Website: home-depot
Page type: delivery-shipping
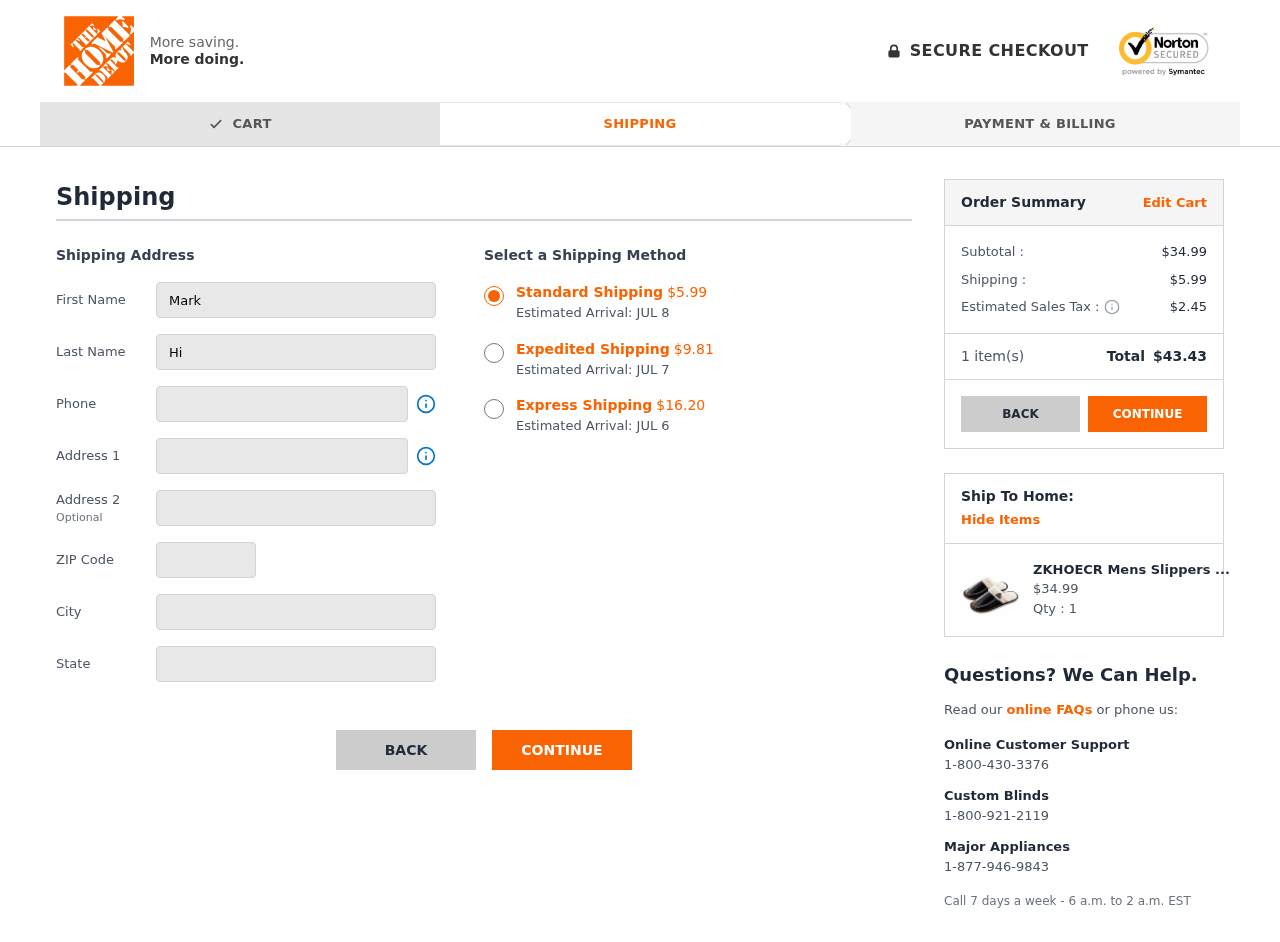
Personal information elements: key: PII_CITY
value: East Madisonstad
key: PII_FIRSTNAME
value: Mark
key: PII_LASTNAME
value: Hicks
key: PII_PHONE
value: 6234957854
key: PII_POSTCODE
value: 40194
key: PII_STATE
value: Arkansas
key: PII_STREET
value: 07727 Burgess Oval
Product elements: key: PRODUCT1_NAME
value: ZKHOECR Mens Slippers Memory Foam Indoor Leather Wide Soft Cozy Cotton Closed Toe Non-Slip Shoes Clo
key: PRODUCT1_PRICE
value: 34.99
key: PRODUCT1_QUANTITY
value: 1
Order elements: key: ORDER_SHIPPING_COST_STANDARD
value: $5.99
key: ORDER_DELIVERY_DATE
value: JUL 8
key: ORDER_SHIPPING_COST_EXPEDITED
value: $9.81
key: ORDER_DELIVERY_DATE_EXPEDITED
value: JUL 7
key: ORDER_SHIPPING_COST_EXPRESS
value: $16.20
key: ORDER_DELIVERY_DATE_EXPRESS
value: JUL 6
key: ORDER_SUBTOTAL
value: $34.99
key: ORDER_SHIPPING_COST
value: $5.99
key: ORDER_TAX
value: $2.45
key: ORDER_NUM_ITEMS
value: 1
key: ORDER_TOTAL
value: $43.43